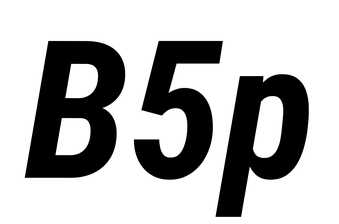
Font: Roboto-Italic_Condensed_Bold_Italic